Field crop: tomato
Growth stage: 2
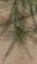
Species: cyperus